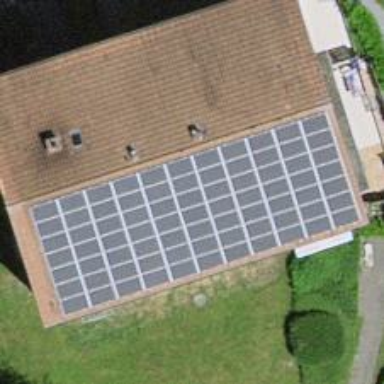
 consisting of solar photovoltaic panels."